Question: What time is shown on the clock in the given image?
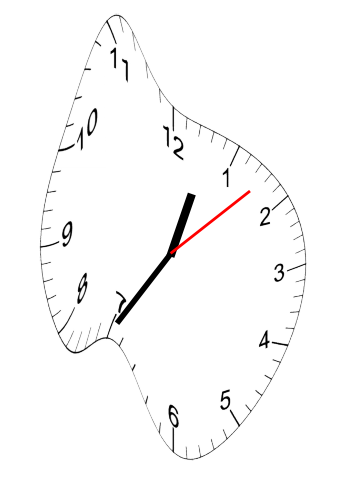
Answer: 12:35:08